Aerial crown-view tile of a tropical tree (Barro Colorado Island, Panama), acquired 20250915:
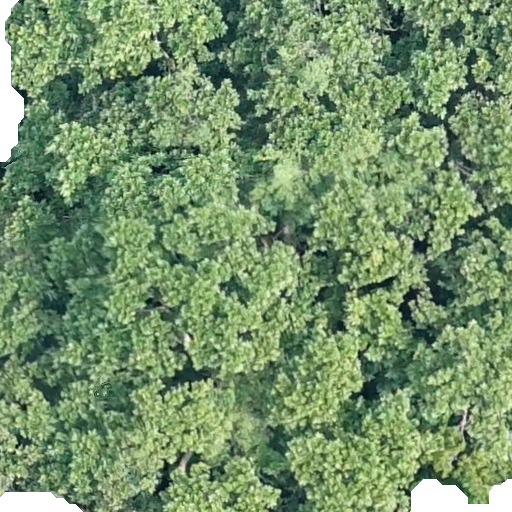
Species: Anacardium excelsum
GBIF accepted scientific name: Anacardium excelsum
Crown area: 522.808 m²